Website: walmart
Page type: address-validator
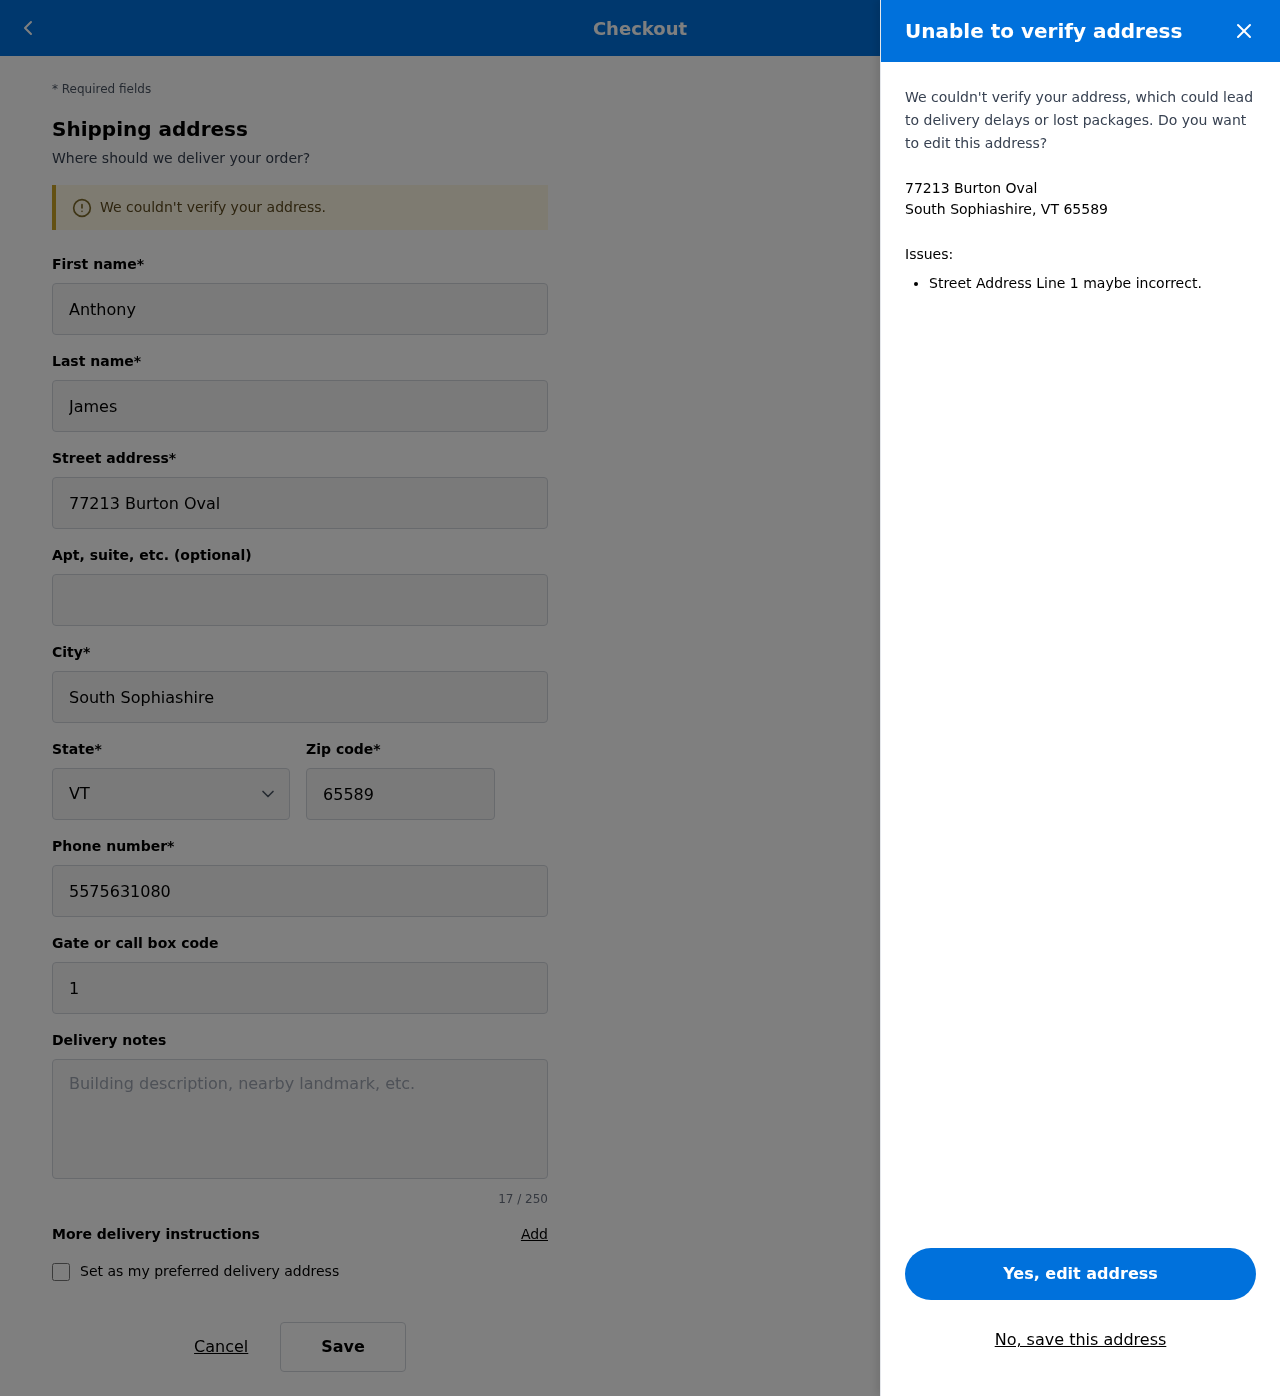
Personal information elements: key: PII_CITY_STATE_ZIP
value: South Sophiashire, VT 65589
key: PII_DELIVERY_INSTRUCTIONS
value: Call upon arrival
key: PII_STATE_ABBR
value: VT
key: PII_STREET
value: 77213 Burton Oval
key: PII_FIRSTNAME
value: Anthony
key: PII_LASTNAME
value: James
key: PII_CITY
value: South Sophiashire
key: PII_POSTCODE
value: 65589
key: PII_PHONE
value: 5575631080
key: PII_SECURITY_CODE
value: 14036